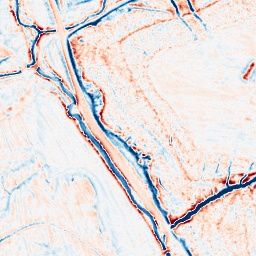
Category: edge_preserving
Decomposition family: anisotropic_diffusion
Decomposition parameters: iterations: 20
kappa: 100
gamma: 0.15
Upsampling method: linear_exact
Upsampling parameters: scale: 4
Upsampling scale: 4